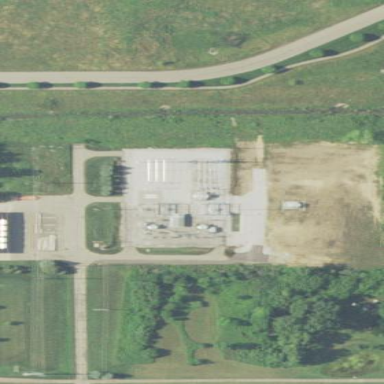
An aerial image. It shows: Power substation surrounded by fence.